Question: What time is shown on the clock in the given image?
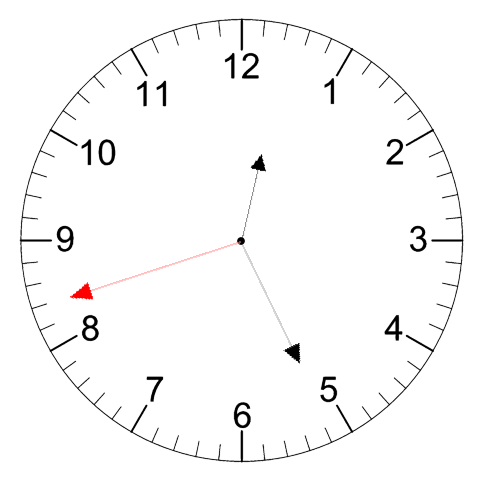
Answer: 12:25:42